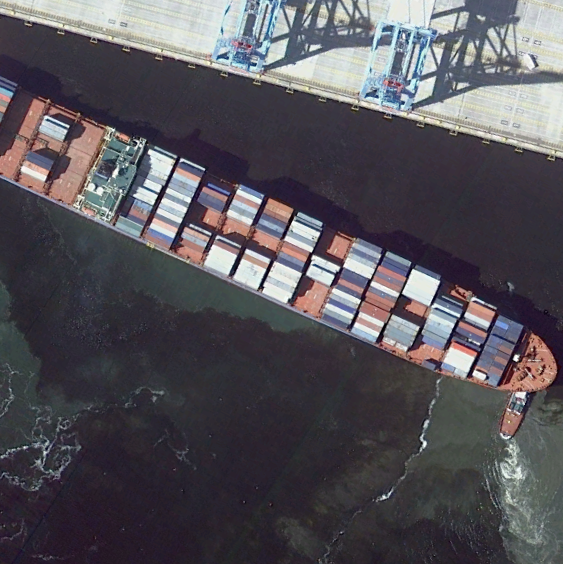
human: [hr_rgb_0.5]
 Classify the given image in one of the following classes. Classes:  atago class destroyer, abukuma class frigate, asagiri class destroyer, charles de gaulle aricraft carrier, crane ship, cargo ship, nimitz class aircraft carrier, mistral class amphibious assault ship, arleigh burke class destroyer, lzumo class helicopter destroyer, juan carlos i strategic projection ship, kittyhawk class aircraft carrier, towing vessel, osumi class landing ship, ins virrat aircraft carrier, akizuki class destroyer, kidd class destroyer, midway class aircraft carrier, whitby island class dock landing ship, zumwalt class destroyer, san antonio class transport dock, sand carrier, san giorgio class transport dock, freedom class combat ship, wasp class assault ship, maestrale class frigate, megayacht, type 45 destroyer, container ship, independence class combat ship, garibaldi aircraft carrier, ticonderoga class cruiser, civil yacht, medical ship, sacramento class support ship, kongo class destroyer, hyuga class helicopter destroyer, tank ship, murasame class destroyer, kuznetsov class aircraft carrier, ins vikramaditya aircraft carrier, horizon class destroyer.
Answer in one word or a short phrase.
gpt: Container ship